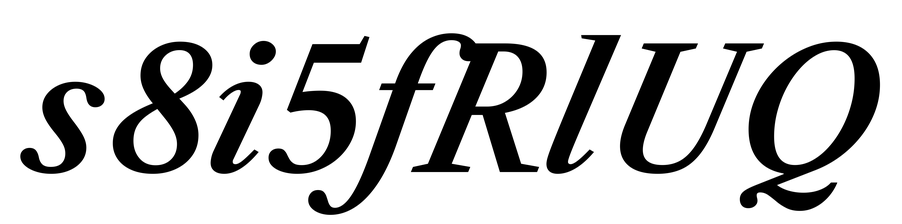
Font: LibreCaslonText-Italic_SemiBold_Italic